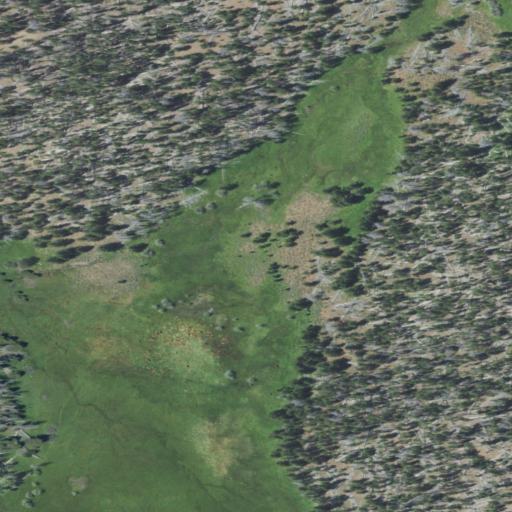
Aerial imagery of plain(s) in Oregon named Mulky Meadow containing grassland, woody wetlands, evergreen forest, and shrub